Question:
What does it mean "passing function to other who does it work"? Is it because we need a specify average grade so at first the program will choose A or b etc, and then calculate using the get average?
What if you do the opposite?
And why we use return instead of print? My guess is it is because it has to calculate, or there is another answer?
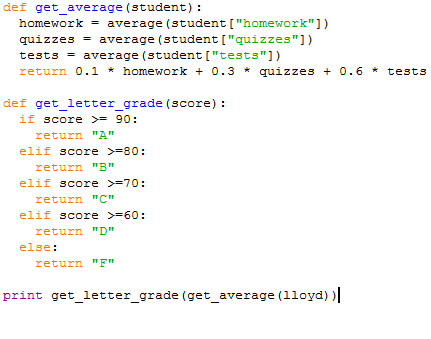
Answer: You are not passing a "function to another", you are passing the of one function to another.
Function calls are evaluated from the inside out. This means that:
1. the value of lloyd is evaluated and passed into get_average()
2. the return value of get_average() is passed into get_letter_grade()
3. the return value of get_letter_grade() is passed to print
And that is what is printed on your screen.